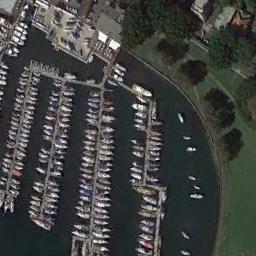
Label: harbor